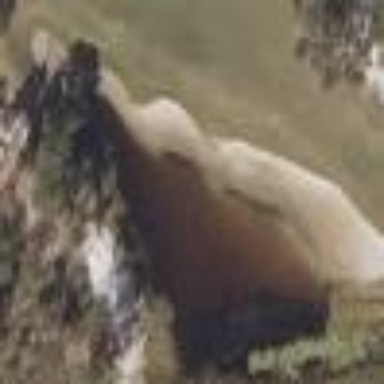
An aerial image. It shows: Golf bunker filled with natural sand.